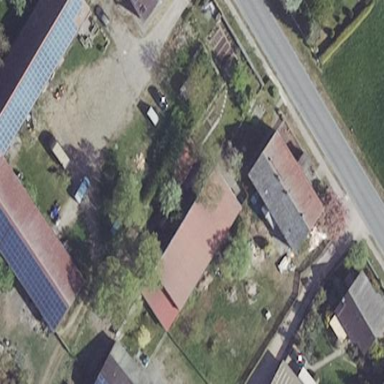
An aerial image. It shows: Shed.